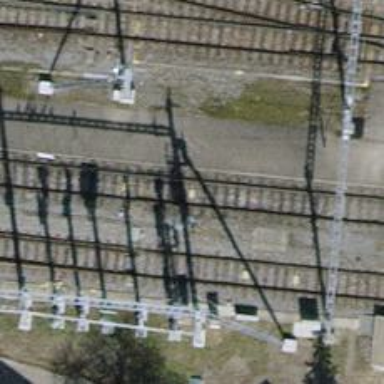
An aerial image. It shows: Railway signal.